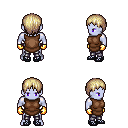
a pixel art fantasy rpg character, male body template, dark elf, purple skin, brown tunic, metal pants, white blonde plain hairstyle, gold gloves, ghillies, four views (front, back, left, right), 2x2 character sprite sheet, small pixel art, hard edges, no anti-aliasing